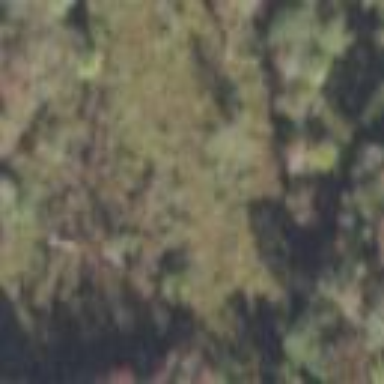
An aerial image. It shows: Forest area predominantly covered with needle-leaved trees.